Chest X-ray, PA view. Patient: 11 years old, sex F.
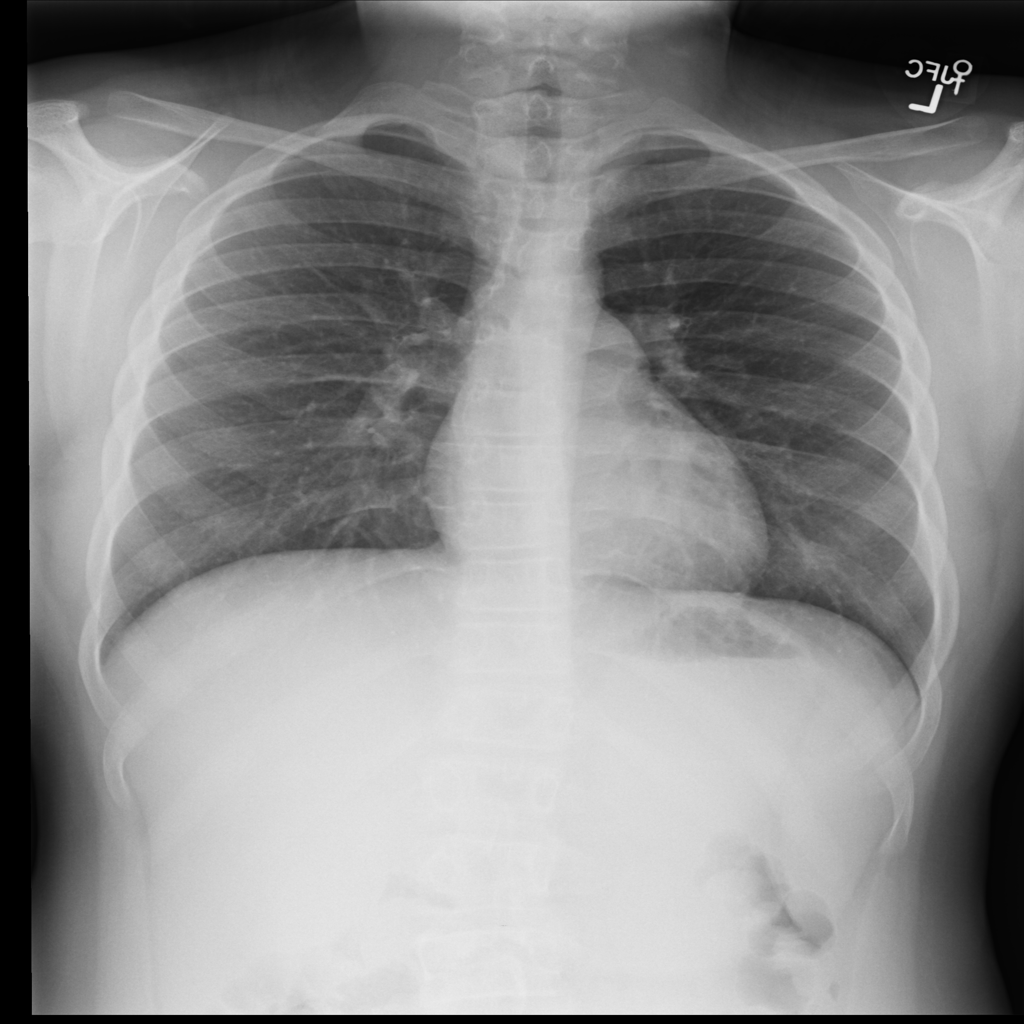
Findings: No Finding